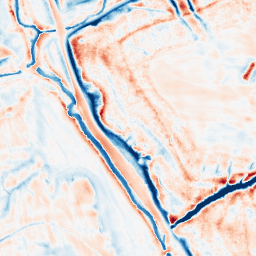
Category: edge_preserving
Decomposition family: bilateral
Decomposition parameters: d: 21
sigma_color: 100
sigma_space: 50
Upsampling method: regularized
Upsampling parameters: scale: 4
lambda_reg: 0.001
Upsampling scale: 4